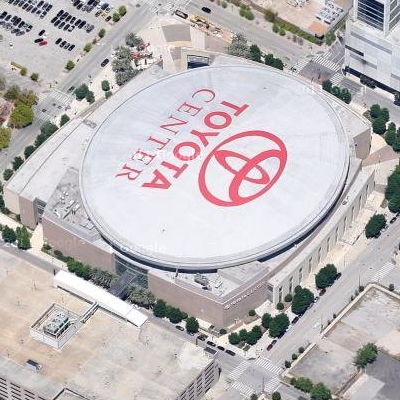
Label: Industry